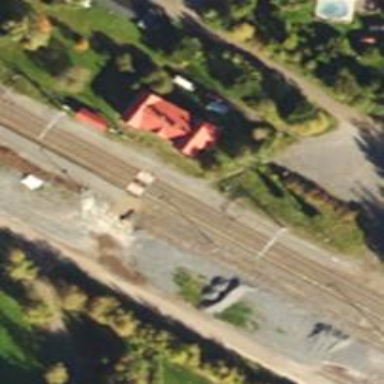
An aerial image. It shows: Railway track with continuous electrified contact line.